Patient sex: F
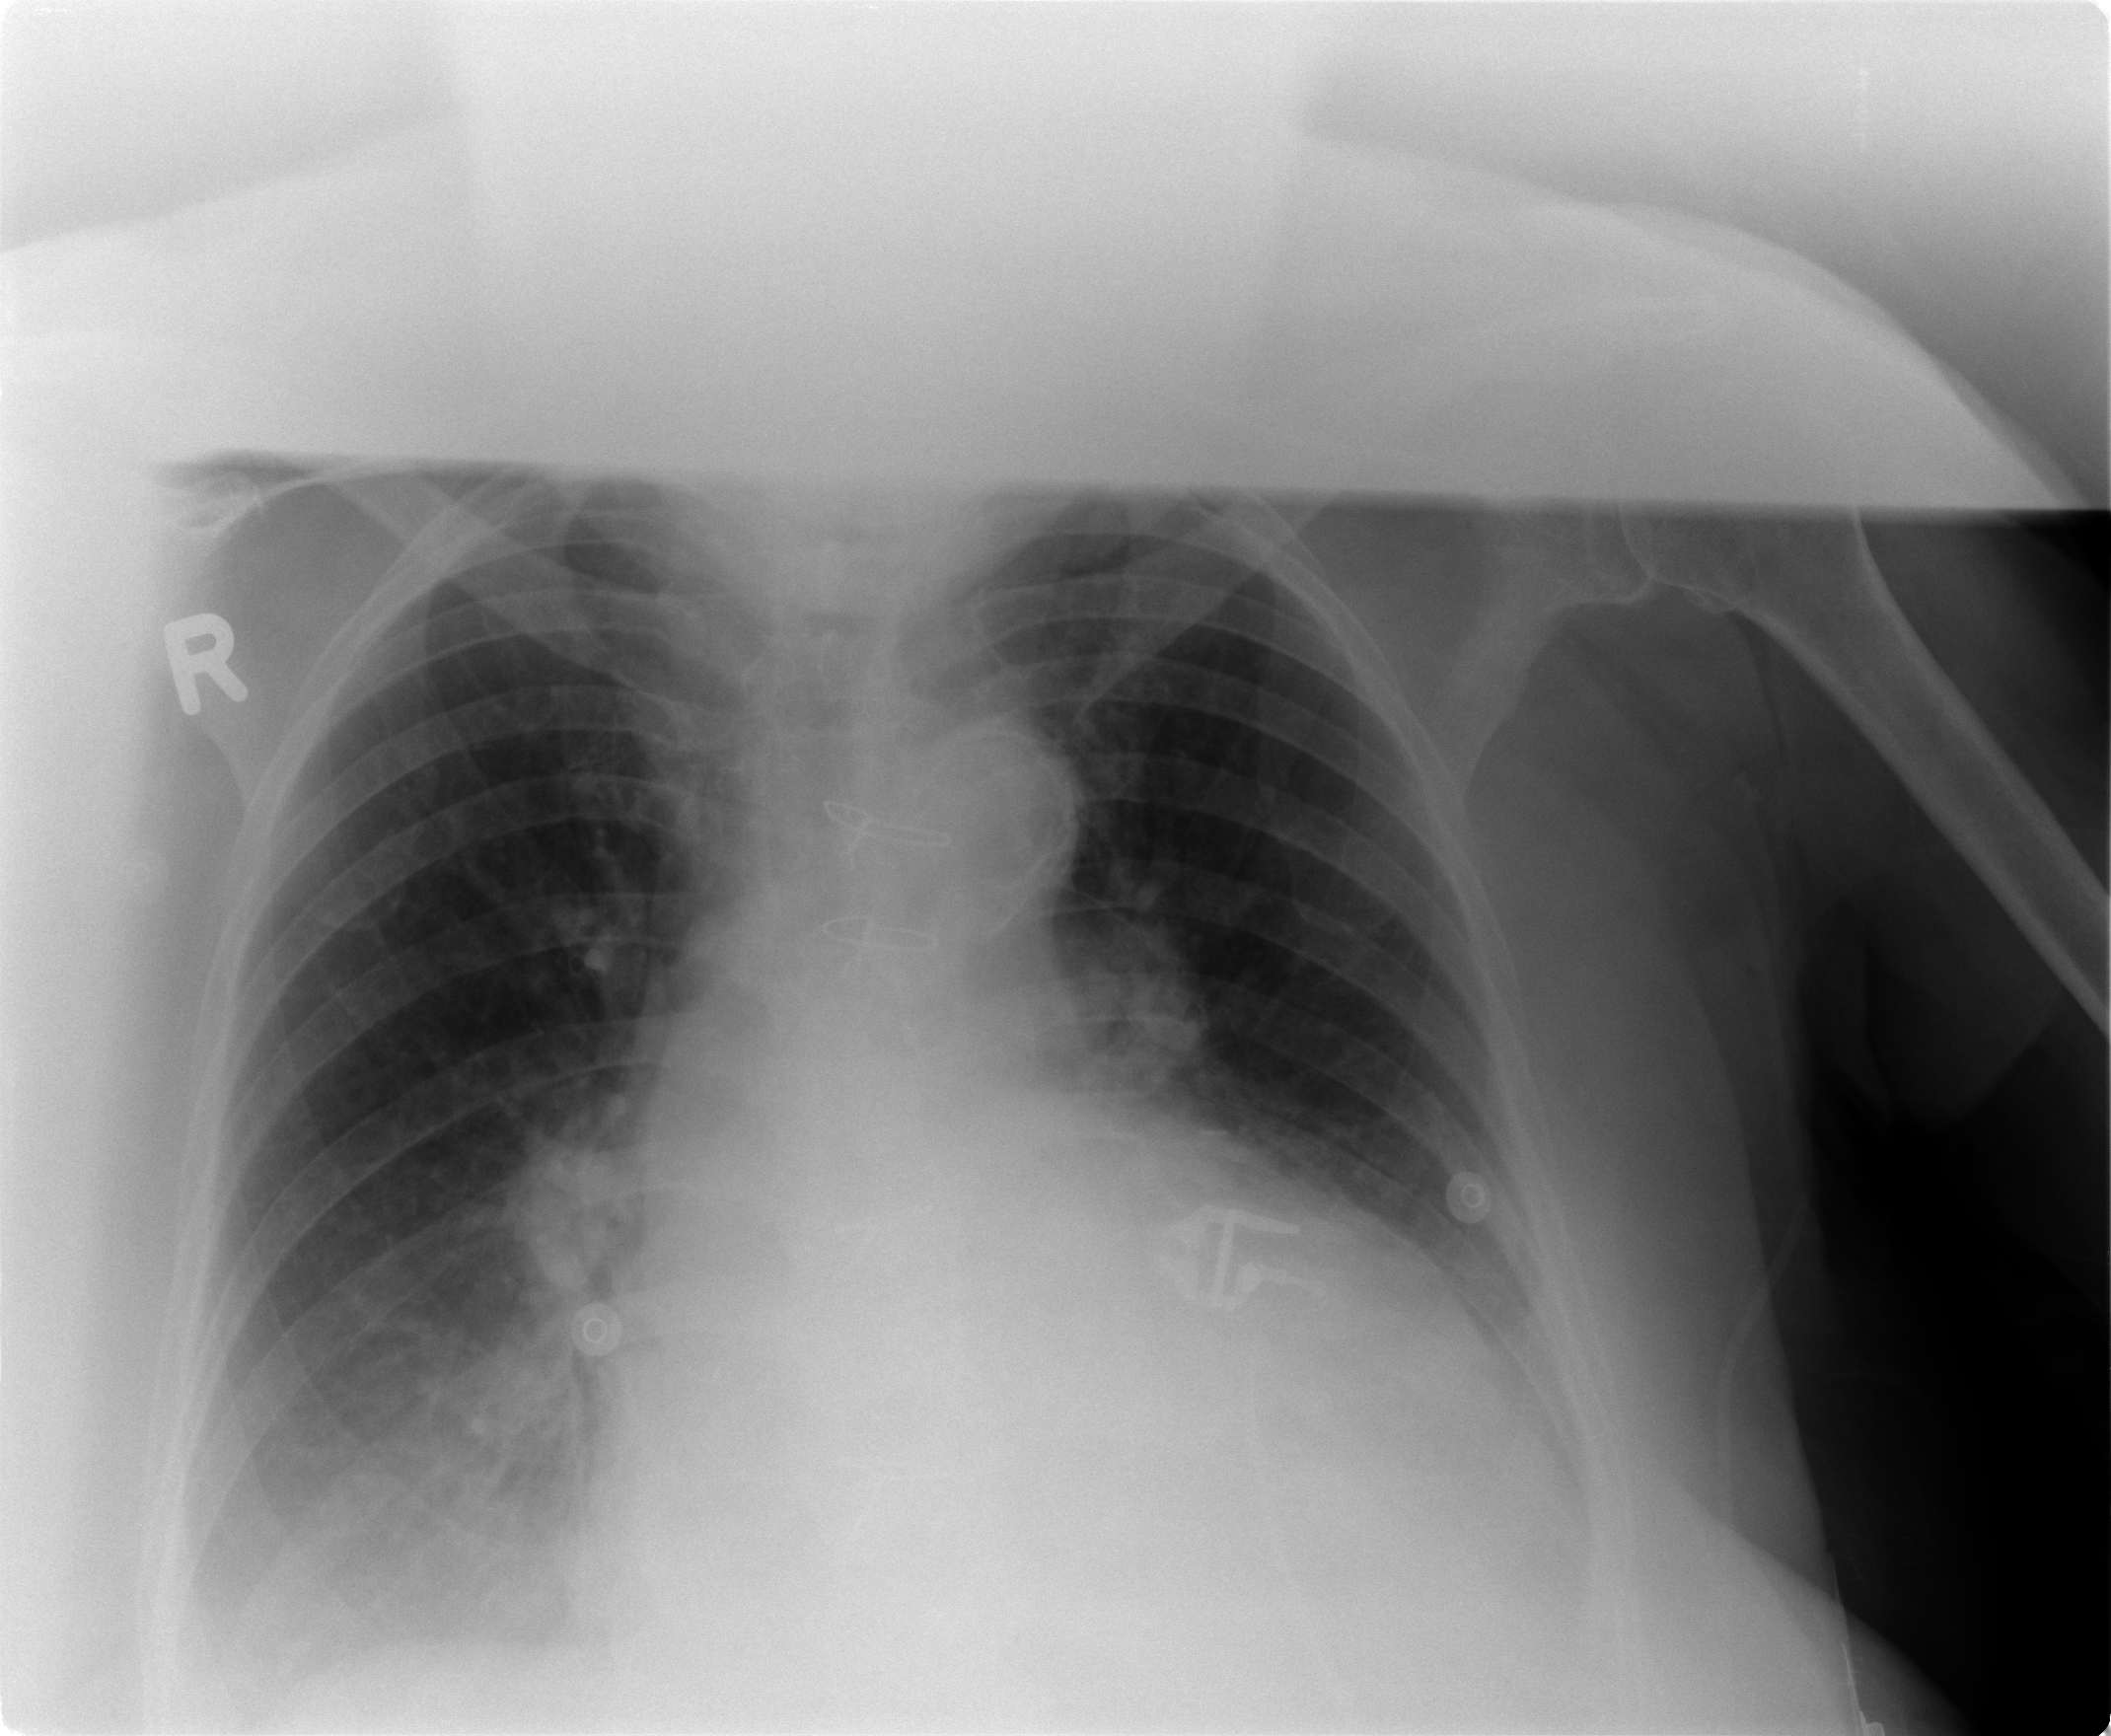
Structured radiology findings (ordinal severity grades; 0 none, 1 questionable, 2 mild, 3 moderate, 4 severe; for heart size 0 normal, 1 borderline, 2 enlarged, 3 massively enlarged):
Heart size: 2
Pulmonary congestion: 2
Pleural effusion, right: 1
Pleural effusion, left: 0
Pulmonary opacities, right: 0
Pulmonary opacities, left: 0
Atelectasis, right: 2
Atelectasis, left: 0